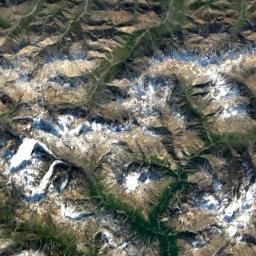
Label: snowberg